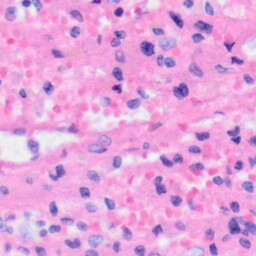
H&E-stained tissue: Liver